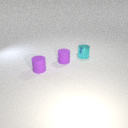
small purple rubber cylinder to the right of small purple rubber cylinder